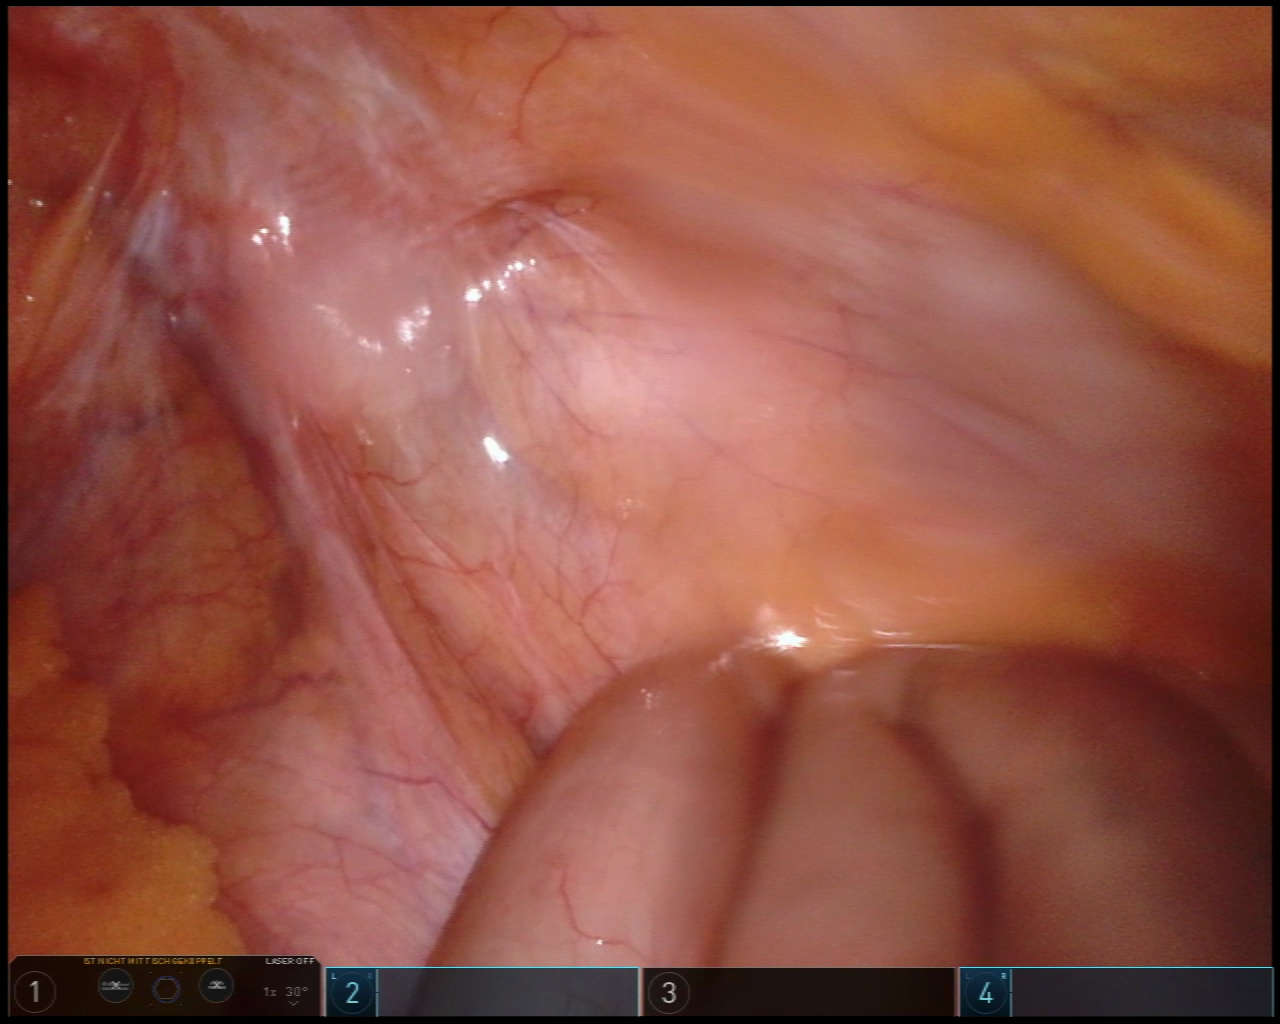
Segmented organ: small_intestine
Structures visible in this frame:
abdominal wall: yes
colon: no
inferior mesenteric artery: no
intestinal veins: no
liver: no
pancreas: no
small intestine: yes
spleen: no
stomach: no
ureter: no
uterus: no
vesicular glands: no